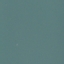
Label: SeaLake